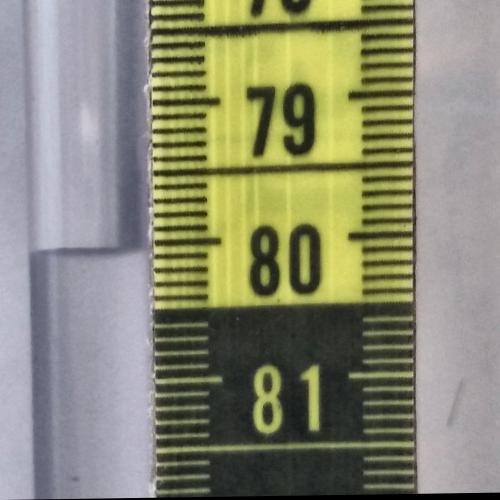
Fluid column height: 80.0 cm